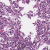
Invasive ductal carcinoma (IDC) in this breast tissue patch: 1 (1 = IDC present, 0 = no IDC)